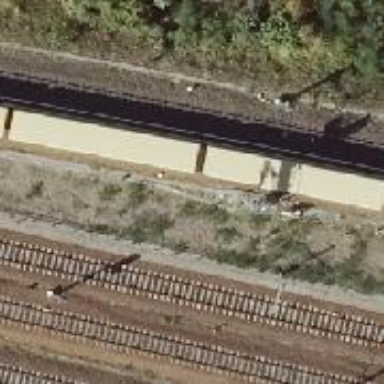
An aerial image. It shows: Solitary milestone along the railway.